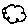
Label: cloud